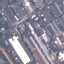
Label: Industrial